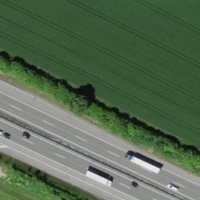
EUNIS habitat code: 57
Species observed at this site:
Corvus corone